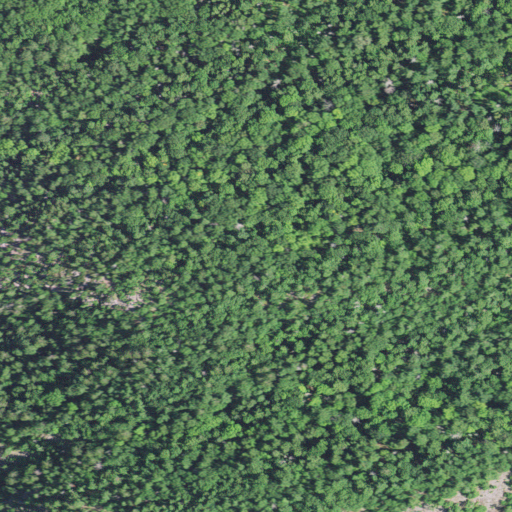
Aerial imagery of mountain in Michigan named Mount Homer containing mixed forest, evergreen forest, deciduous forest, and grassland